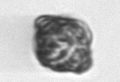
Label: Kryptoperidinium_triquetrum